Question: I've used android plot pie chart to plot data in my application. My problem is that the separator lines in the pie chart (in image attached below). I can't seem to get rid of the black line no matter what way I have set up the chart.
Here is how I've set it up:
'''
//Sets up the pie chart to display the user beer ratings figures visually
private void chartSetup(PieChart p){
PieWidget pw = p.getPieWidget();
pw.setPadding(0,0,0,0);
SegmentFormatter sf1 = new SegmentFormatter();
sf1.configure(getActivity(),R.xml.pie_segment_formatter1);
sf1.getFillPaint();
SegmentFormatter sf2 = new SegmentFormatter();
sf2.configure(getActivity(), R.xml.pie_segment_formatter2);
sf2.getFillPaint();
Segment monthly = new Segment("", totalBeerCount);
Segment total = new Segment("", monthlyBeerCount);
p.setPlotMarginBottom(0);
p.addSegment(monthly, sf1);
p.addSegment(total, sf2);
p.redraw();
p.getBorderPaint().setColor(Color.TRANSPARENT);
p.getBackgroundPaint().setColor(Color.TRANSPARENT);
p.getRenderer(PieRenderer.class).setDonutSize(.90f, PieRenderer.DonutMode.PERCENT);
}
'''
and here are the two segment formatter xml files:
'''
<?xml version="1.0" encoding="utf-8"?>
<config
fillPaint.color="@color/appRed"
labelPaint.textSize="5dp"
innerEdgePaint.color = "@color/appRed"
outerEdgePaint.color = "@color/appRed"/>
'''
'''
<?xml version="1.0" encoding="utf-8"?>
<config
fillPaint.color="@color/lightGrey"
labelPaint.textSize="5dp"
innerEdgePaint.color = "@color/lightGrey"
outerEdgePaint.color = "@color/lightGrey"/>
'''
I have tried including 'linePaint.strokeWidth="0dp"' in the config files but that doesn't make any difference. If anyone could help me on this i'd greatly appreciate it.

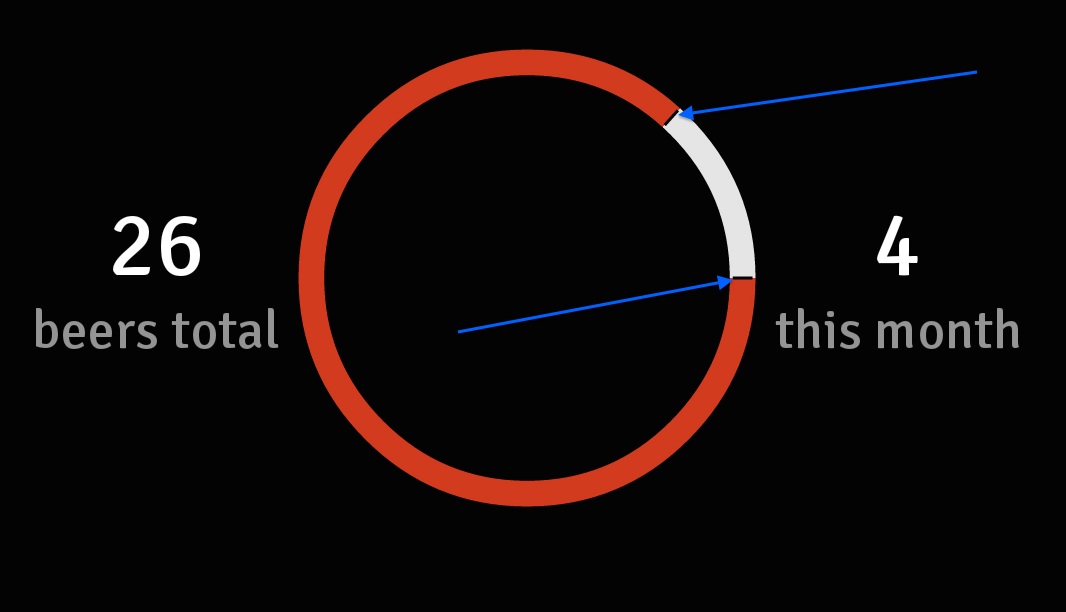
Answer: What you're looking for is the paint used to draw the radial edges. Add this line to each of your formatter xml cfgs:
'''
radialEdgePaint.color="#<PHONE>"
'''
Or programmatically within your Java src:
'''
formatter.setRadialEdgePaint(null);
'''